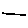
Label: line